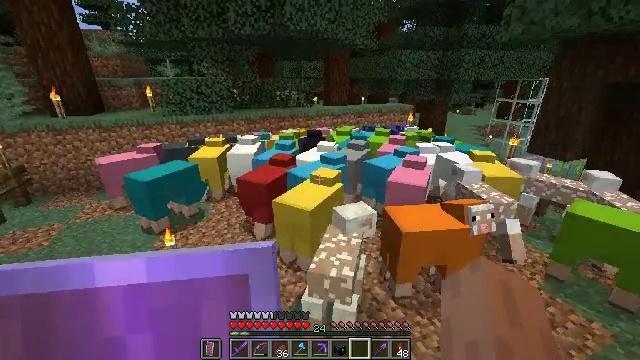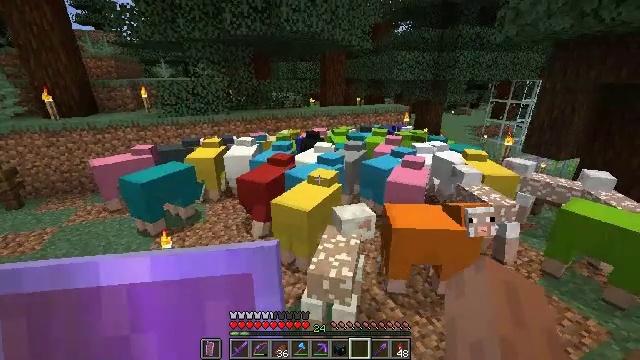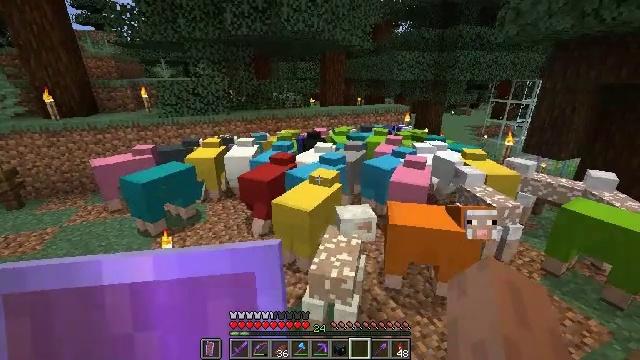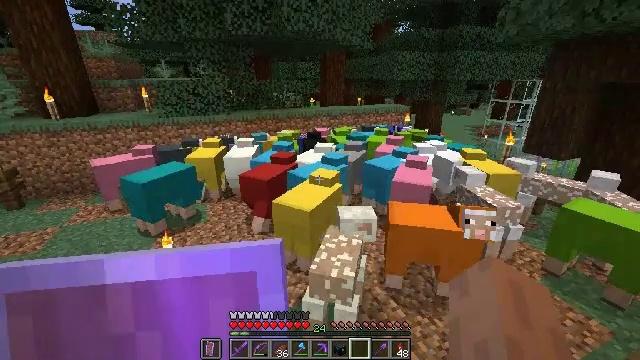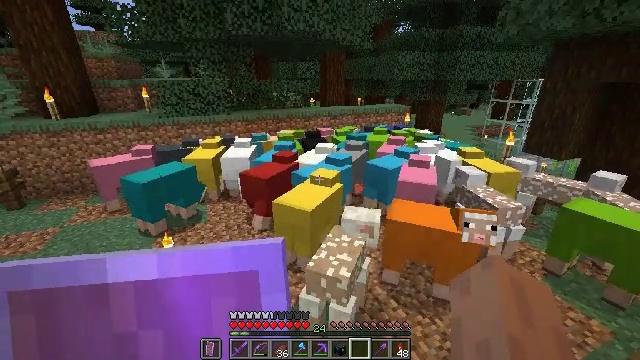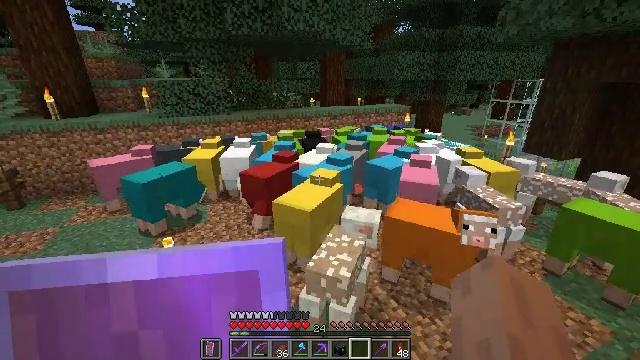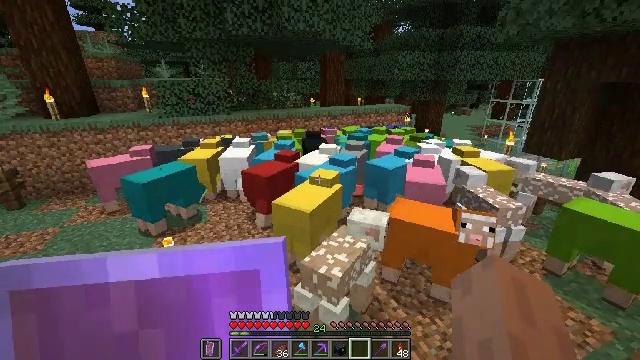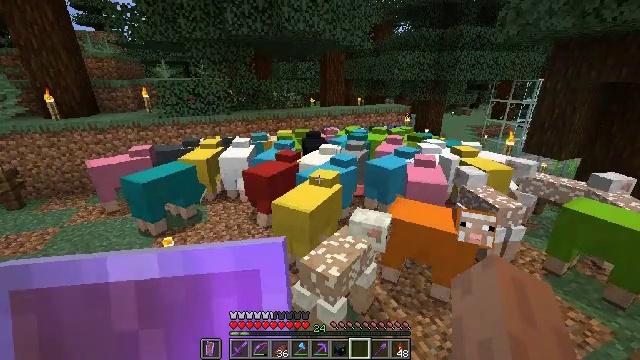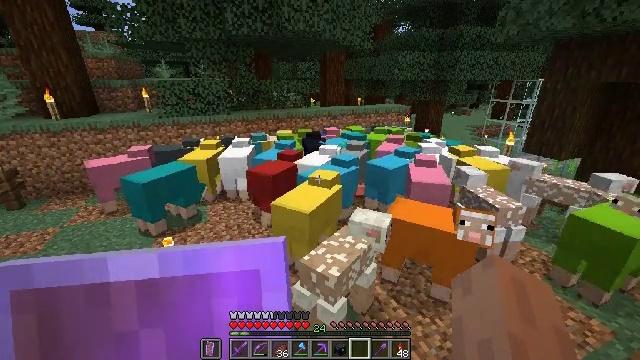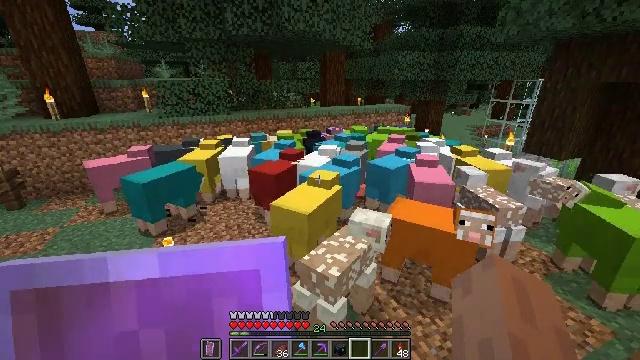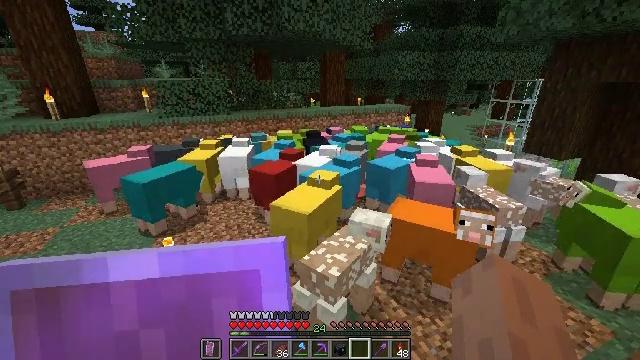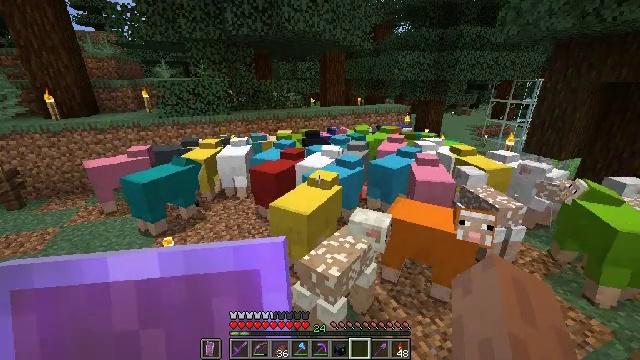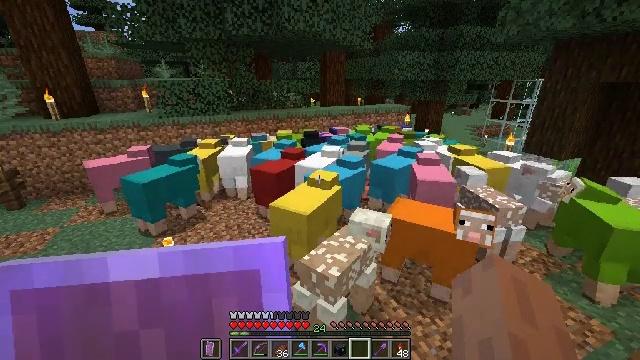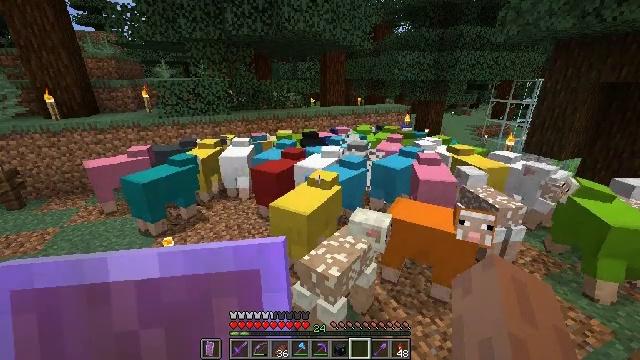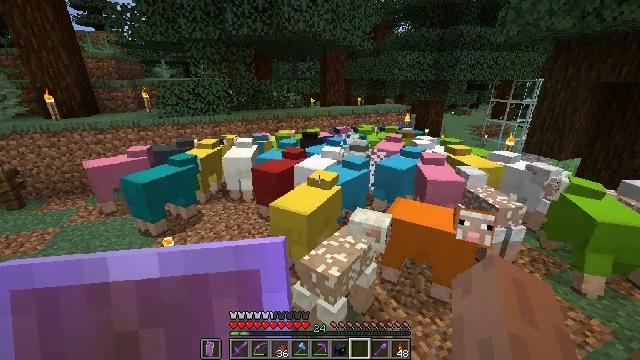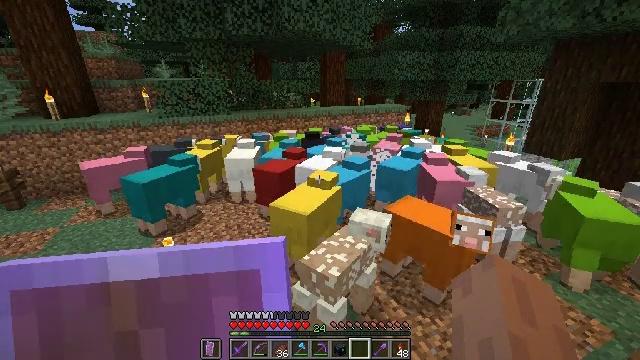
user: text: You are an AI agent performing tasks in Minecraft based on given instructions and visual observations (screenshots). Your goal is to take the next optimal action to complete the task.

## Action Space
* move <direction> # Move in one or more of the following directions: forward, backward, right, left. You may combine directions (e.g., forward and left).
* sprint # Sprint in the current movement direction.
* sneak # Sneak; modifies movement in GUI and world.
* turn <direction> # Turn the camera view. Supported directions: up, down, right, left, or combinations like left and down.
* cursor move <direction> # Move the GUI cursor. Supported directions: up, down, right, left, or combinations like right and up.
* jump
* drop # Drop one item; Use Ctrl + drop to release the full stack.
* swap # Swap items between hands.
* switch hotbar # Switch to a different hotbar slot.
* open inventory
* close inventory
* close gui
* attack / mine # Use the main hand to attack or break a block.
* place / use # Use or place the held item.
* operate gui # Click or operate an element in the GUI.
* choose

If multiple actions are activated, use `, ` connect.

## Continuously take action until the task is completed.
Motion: motion action
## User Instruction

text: Kill the sheep.
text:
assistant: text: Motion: no_op
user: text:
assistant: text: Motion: no_op
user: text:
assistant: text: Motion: no_op
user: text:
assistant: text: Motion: no_op
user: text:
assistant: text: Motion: no_op
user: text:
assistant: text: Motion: no_op
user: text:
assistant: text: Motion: no_op
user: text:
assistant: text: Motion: no_op
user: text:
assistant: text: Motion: no_op
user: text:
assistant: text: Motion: no_op
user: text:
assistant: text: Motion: no_op
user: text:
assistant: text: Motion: no_op
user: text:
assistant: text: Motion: no_op
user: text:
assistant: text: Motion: no_op
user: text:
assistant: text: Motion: no_op
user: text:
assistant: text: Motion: no_op
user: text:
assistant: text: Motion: no_op
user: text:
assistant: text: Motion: no_op
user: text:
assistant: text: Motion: no_op
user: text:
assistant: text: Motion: no_op
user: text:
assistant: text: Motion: no_op
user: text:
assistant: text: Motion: no_op
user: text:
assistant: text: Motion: no_op
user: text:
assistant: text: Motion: no_op
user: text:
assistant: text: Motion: no_op
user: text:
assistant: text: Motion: no_op
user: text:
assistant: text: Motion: no_op
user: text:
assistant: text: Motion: no_op
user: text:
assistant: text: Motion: no_op
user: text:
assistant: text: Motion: no_op